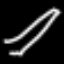
Label: pencil